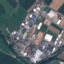
Land use / land cover class: Industrial